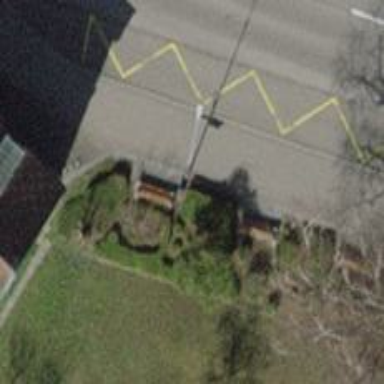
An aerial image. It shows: Brown bench in the vicinity.